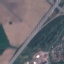
Label: Highway